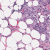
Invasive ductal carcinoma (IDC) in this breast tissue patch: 1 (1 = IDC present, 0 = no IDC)